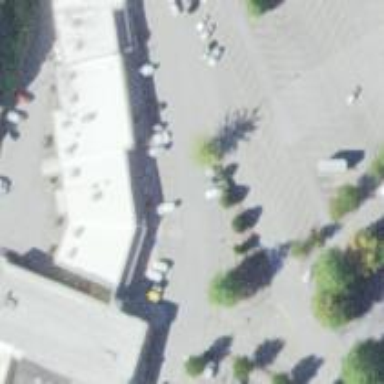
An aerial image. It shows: Car rental service.